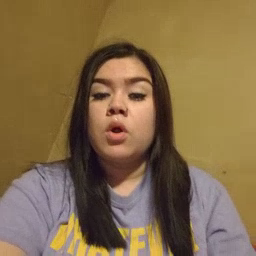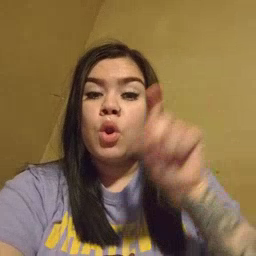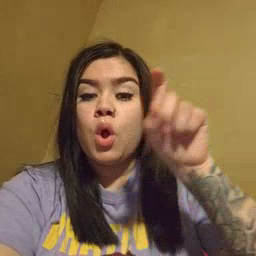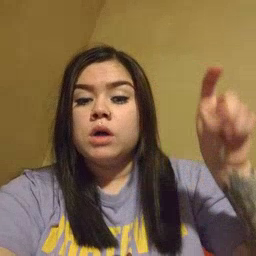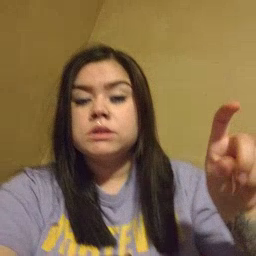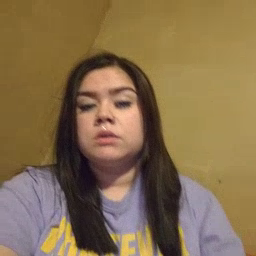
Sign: closet